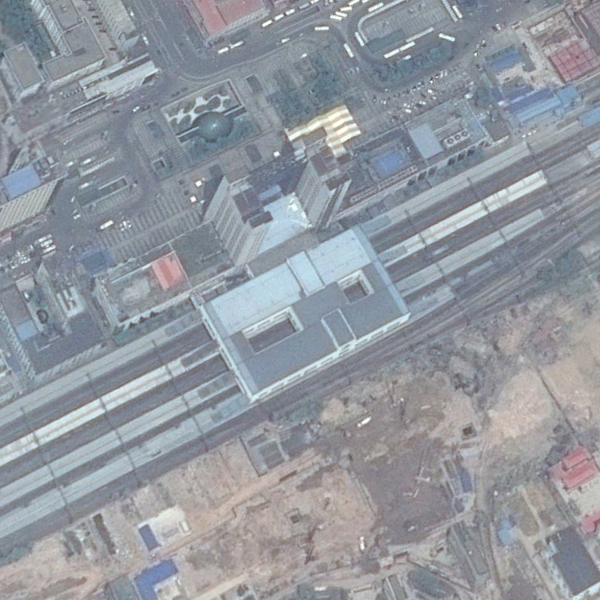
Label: RailwayStation